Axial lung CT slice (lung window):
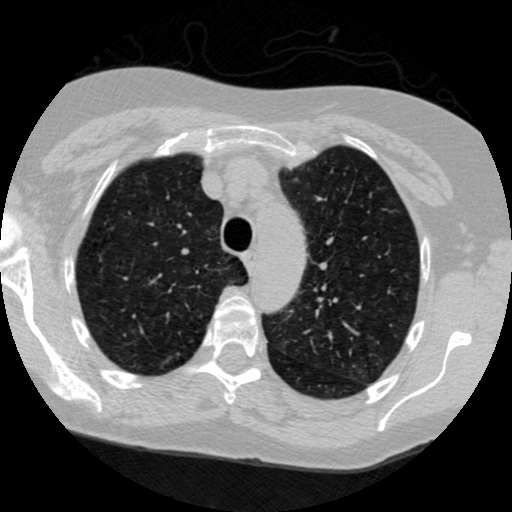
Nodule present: no